Question: I'm trying to make a custom layout control similar to LinearLayout, but I want that all the controls inside wrap. It's like LinearLayout, but with wrapping. So, I took an example from android which is FixedGridControl and started modify it. It's working, but I got a problem.
The problem is when I put buttons inside, the text doesn't fallow the gravity that I gave them or whatever parameter I give. In the image below, the text inside the button should centered and in the vertical middle, but it's not.

The source of my FixedGridLayout class is:
'''
package com.projects;
import android.content.Context;
import android.view.View;
import android.view.ViewGroup;
public class FixedGridLayout extends ViewGroup {
int mCellWidth = 160;
int mCellHeight = 120;
public FixedGridLayout(Context context) {
super(context);
}
@Override
protected void onMeasure(int widthMeasureSpec, int heightMeasureSpec) {
int cellWidthSpec = MeasureSpec.makeMeasureSpec(mCellWidth, MeasureSpec.AT_MOST);
int cellHeightSpec = MeasureSpec.makeMeasureSpec(mCellHeight, MeasureSpec.AT_MOST);
int count = getChildCount();
for (int index = 0; index < count; index++) {
final View child = getChildAt(index);
child.measure(cellWidthSpec, cellHeightSpec);
}
int minCount = count > 3 ? count : 3;
setMeasuredDimension(resolveSize(mCellWidth * minCount, widthMeasureSpec),
resolveSize(mCellHeight * minCount, heightMeasureSpec));
}
@Override
protected void onLayout(boolean changed, int left, int top, int right, int bottom) {
int cellWidth = mCellWidth;
int cellHeight = mCellHeight;
int columns = (right - left) / cellWidth;
if (columns < 0) {
columns = 1;
}
int x = 0;
int y = 0;
int i = 0;
int count = getChildCount();
for (int index = 0; index < count; index++) {
final View child = getChildAt(index);
child.layout(x, y , x + cellWidth, y + cellHeight);
if (i >= (columns - 1)) {
i = 0;
x = 0;
y += cellHeight;
} else {
i++;
x += cellWidth;
}
}
}
}
'''
The layout xml code I use to test is :
'''
<?xml version="1.0" encoding="utf-8"?>
<LinearLayout
xmlns:android="http://schemas.android.com/apk/res/android"
android:orientation="vertical"
android:layout_width="match_parent"
android:layout_height="match_parent">
<com.projects.FixedGridLayout android:layout_width="600dp" android:layout_height="300dp">
<Button android:text="Line1 Line2" android:gravity="center_horizontal|center_vertical" />
<Button android:text="Line1 Line2 Line3" android:gravity="center_horizontal|center_vertical" />
<Button android:text="Line1" android:gravity="center_horizontal|center_vertical" />
<Button android:text="Line1" android:gravity="center_horizontal|center_vertical" />
<Button android:text="Line1 Line2" android:gravity="center_horizontal|center_vertical" />
<Button android:text="Line1 Line2 Line3" android:gravity="center_horizontal|center_vertical" />
<Button android:text="Line1" android:gravity="center_horizontal|center_vertical" />
<Button android:text="Line1" android:gravity="center_horizontal|center_vertical" />
</com.projects.FixedGridLayout>
</LinearLayout>
'''
The code of the class FixedGridLayout is a stripped, slightly modified and simplified for the purpose of my application and this question : <URL>
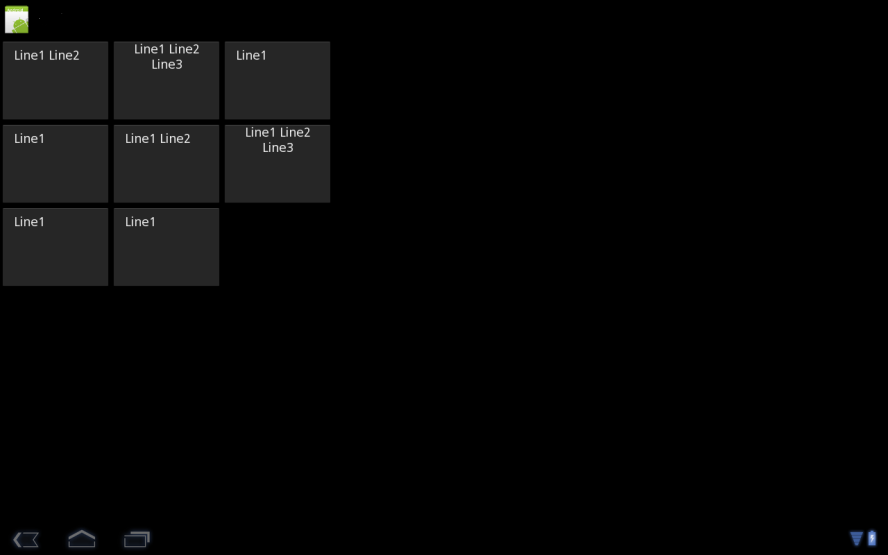
Answer: If you want to do something like that you should consider using a Grid View.
<URL>
Also, you can just do android:gravity="center" and you will get both center_horizontal and center_vertical